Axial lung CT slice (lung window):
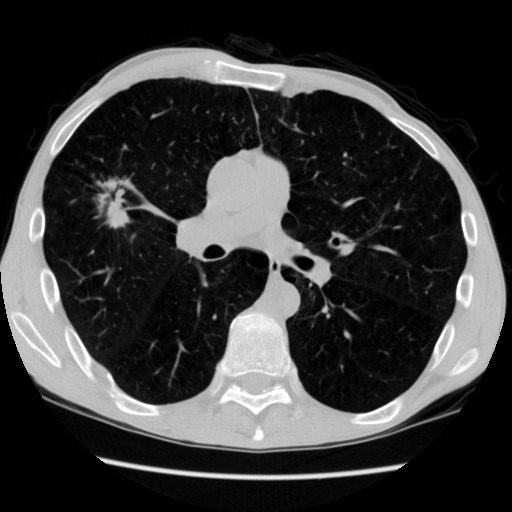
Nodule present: yes
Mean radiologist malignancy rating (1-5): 5